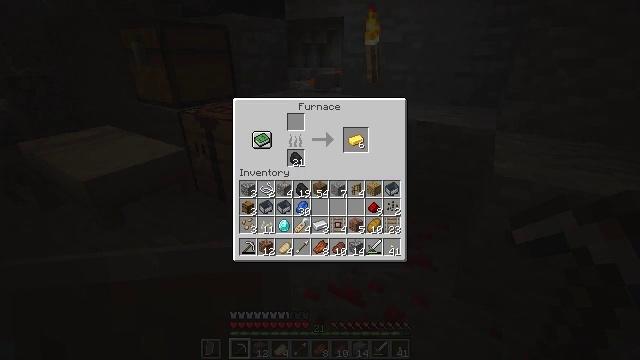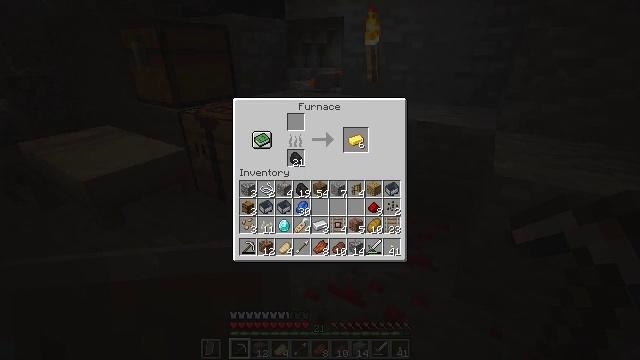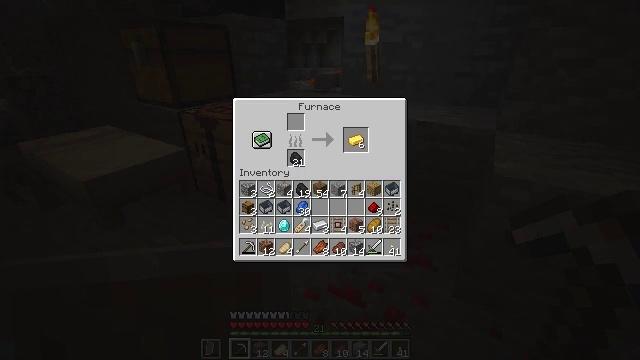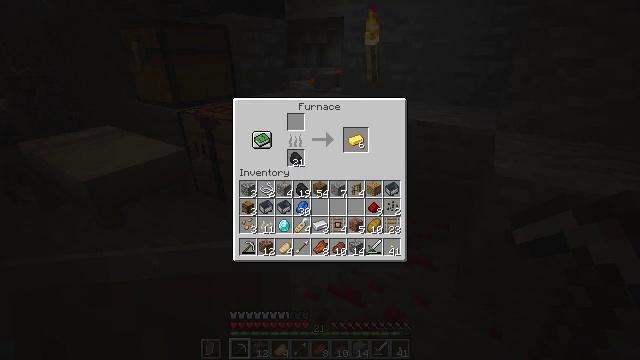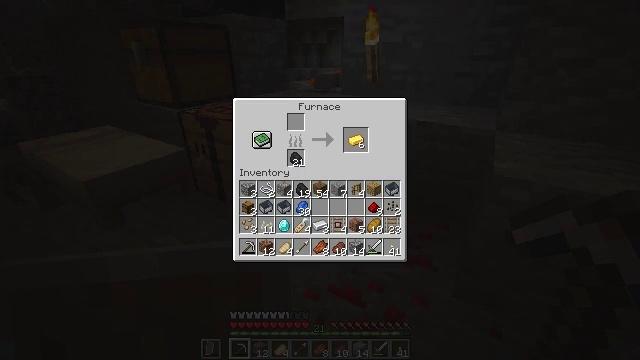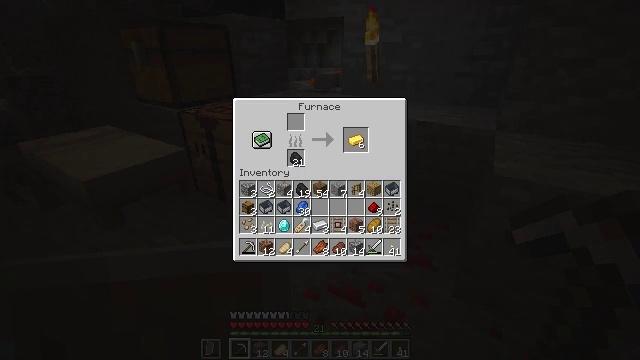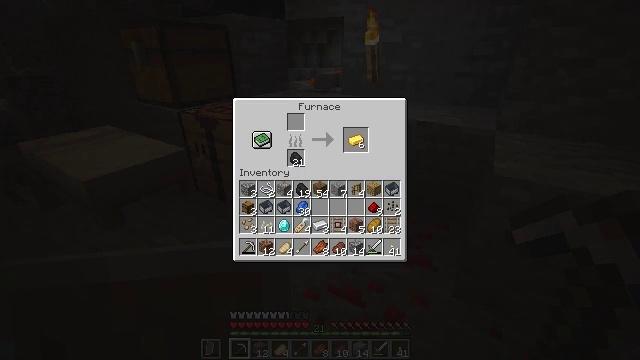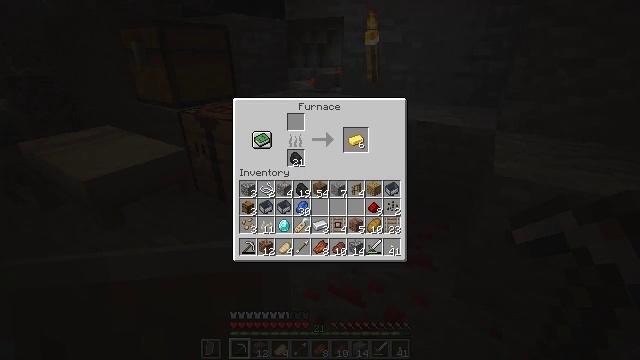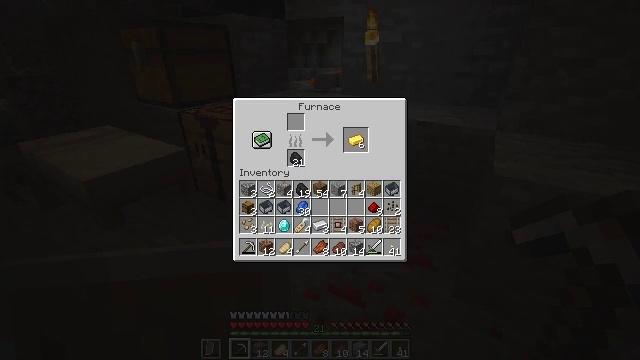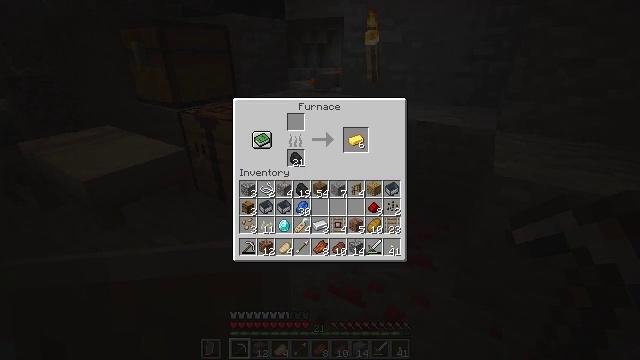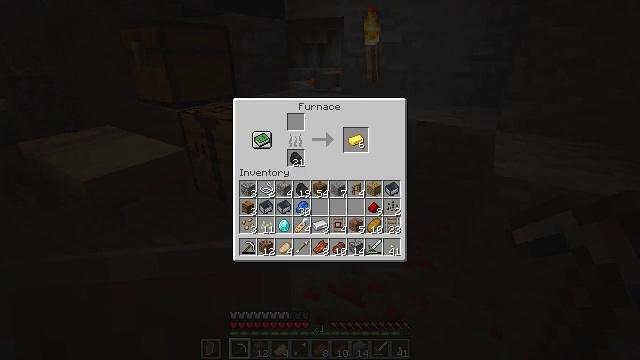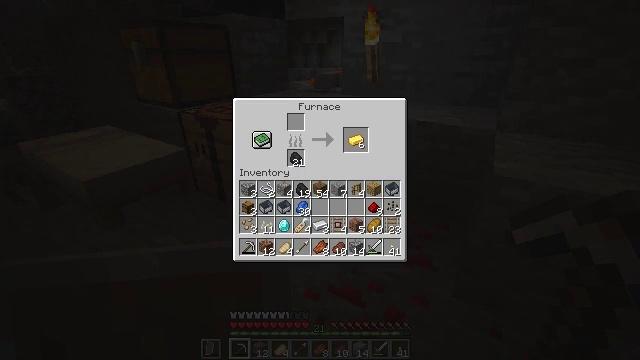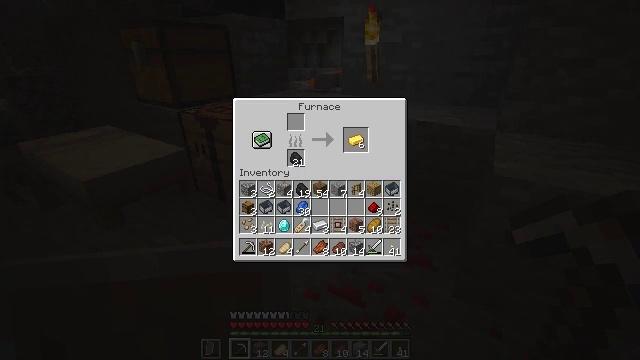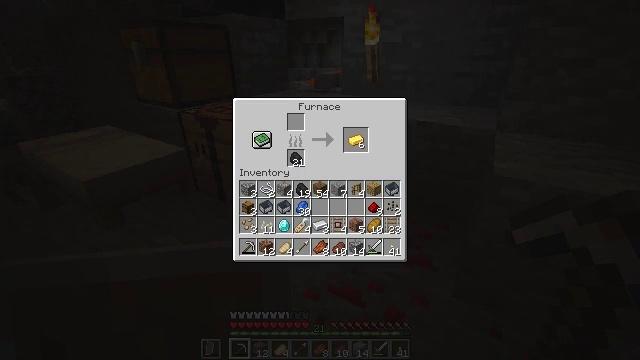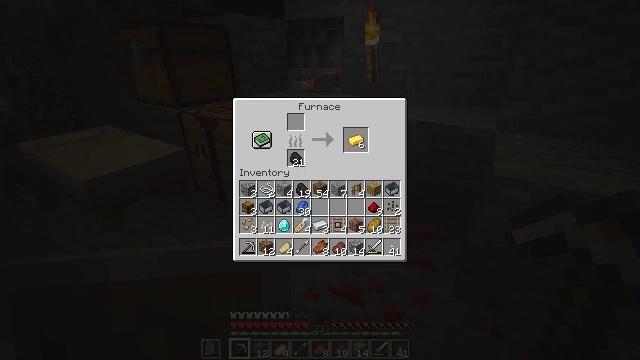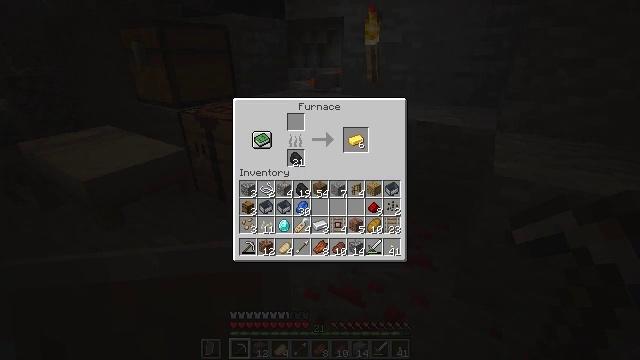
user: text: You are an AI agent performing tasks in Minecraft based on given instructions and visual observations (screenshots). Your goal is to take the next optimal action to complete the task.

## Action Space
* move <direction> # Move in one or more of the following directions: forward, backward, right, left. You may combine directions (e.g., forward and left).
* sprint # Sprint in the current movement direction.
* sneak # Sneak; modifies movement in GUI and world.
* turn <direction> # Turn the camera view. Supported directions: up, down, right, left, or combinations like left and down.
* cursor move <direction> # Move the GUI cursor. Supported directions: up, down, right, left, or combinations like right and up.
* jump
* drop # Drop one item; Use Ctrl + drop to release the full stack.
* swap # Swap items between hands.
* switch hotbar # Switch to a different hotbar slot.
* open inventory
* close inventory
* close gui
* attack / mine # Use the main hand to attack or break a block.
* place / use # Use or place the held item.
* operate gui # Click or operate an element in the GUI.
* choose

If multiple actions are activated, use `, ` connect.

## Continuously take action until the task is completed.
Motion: motion action
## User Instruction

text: craft item air
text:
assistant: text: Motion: no_op
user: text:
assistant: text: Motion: no_op
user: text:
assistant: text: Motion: no_op
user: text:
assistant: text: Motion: no_op
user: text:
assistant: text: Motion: turn left
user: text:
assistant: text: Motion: turn left
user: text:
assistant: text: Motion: no_op
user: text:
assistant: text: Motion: no_op
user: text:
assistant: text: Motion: no_op
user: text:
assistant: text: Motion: turn right
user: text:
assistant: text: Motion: turn right
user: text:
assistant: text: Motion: no_op
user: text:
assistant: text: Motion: no_op
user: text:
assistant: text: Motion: no_op
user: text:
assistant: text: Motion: no_op
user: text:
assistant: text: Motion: no_op
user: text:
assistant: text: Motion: no_op
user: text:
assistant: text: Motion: no_op
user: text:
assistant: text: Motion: turn up
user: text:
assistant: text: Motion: turn right and up
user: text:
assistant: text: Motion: no_op
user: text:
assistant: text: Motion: sneak
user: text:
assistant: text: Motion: sneak
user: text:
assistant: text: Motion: sneak
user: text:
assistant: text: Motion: sneak
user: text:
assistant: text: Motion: sneak
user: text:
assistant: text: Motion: sneak, turn left and down
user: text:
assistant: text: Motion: sneak
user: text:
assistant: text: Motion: sneak, use / place
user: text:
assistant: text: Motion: sneak, use / place